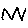
Label: zigzag